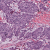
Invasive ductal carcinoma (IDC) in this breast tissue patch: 1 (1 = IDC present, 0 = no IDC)